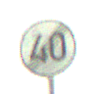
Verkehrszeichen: EndeGeschwindigkeit40
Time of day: Midday
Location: Outdoor (RoadRail)
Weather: PartlyCloudy
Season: NotSpecified
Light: Natural